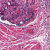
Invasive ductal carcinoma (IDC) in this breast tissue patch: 0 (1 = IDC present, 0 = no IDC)